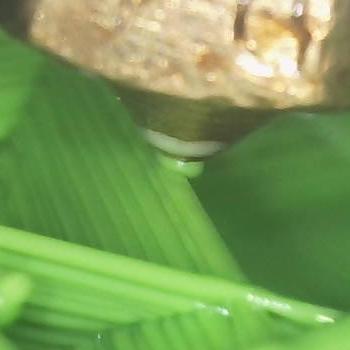
Flow rate: 267%